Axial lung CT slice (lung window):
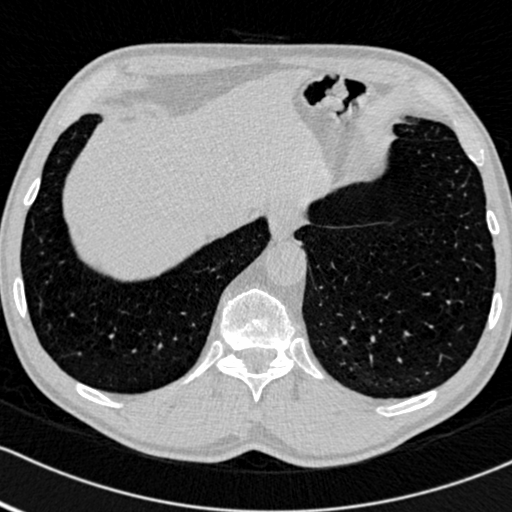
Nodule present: no